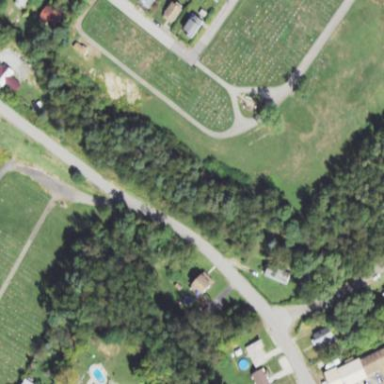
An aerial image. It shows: Cemetery.